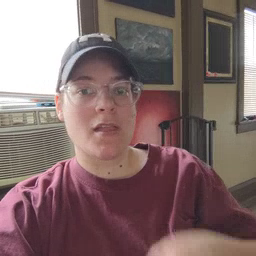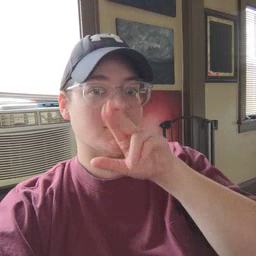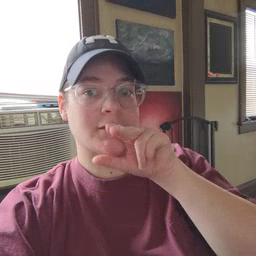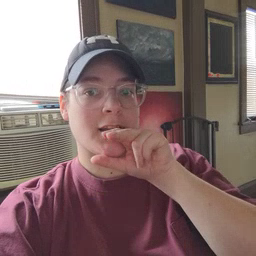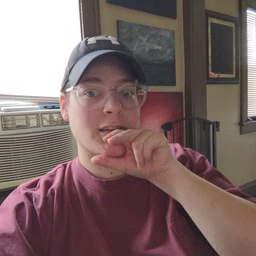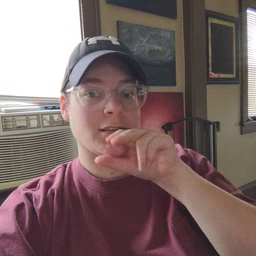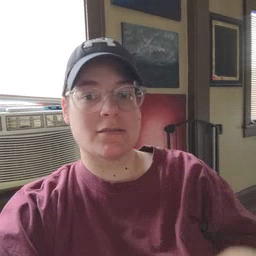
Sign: tongue